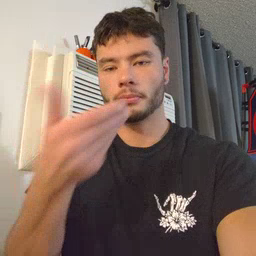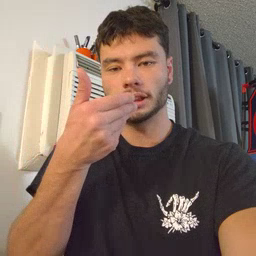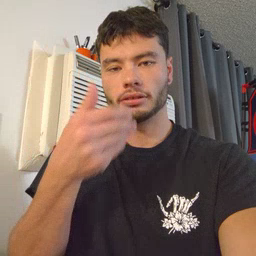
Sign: pizza